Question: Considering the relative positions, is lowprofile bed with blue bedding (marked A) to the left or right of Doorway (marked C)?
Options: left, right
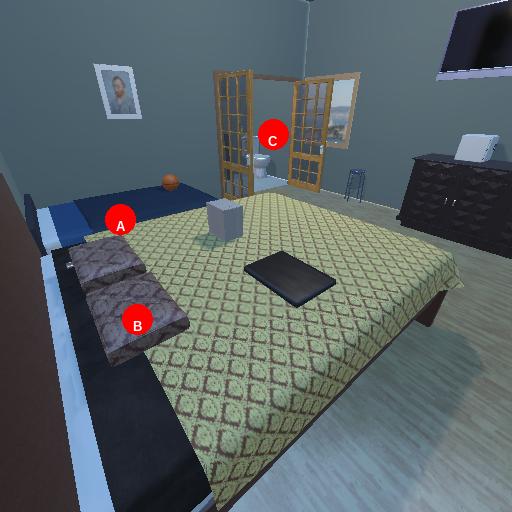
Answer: left